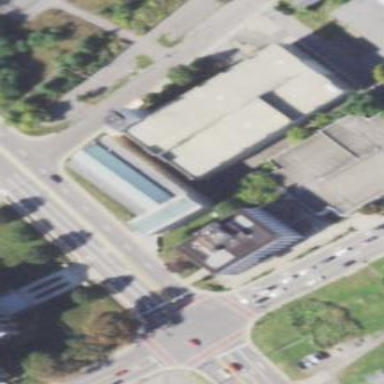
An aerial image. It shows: Government office building.